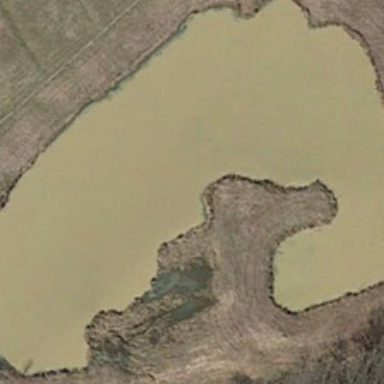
Farmlands are around an irregular pond .